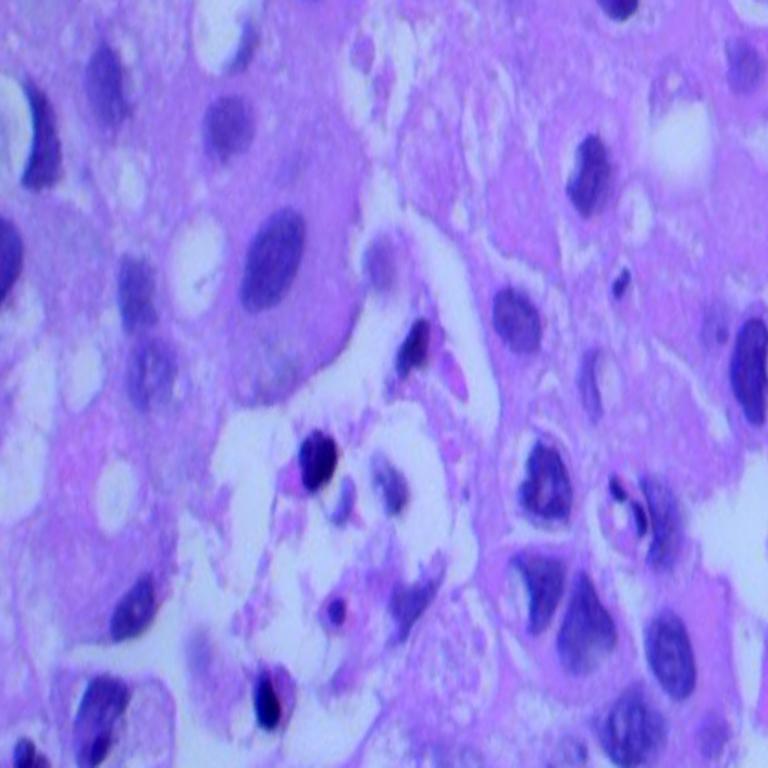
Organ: lung
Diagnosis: adenocarcinomas